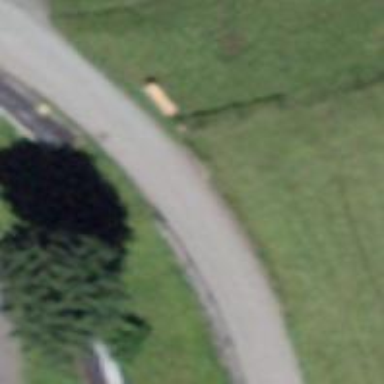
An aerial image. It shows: Bench.